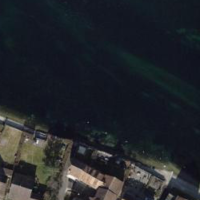
EUNIS habitat code: 15
Species observed at this site:
Chroicocephalus ridibundus
Cygnus olor
Fulica atra
Buteo buteo
Anas platyrhynchos
Turdus merula